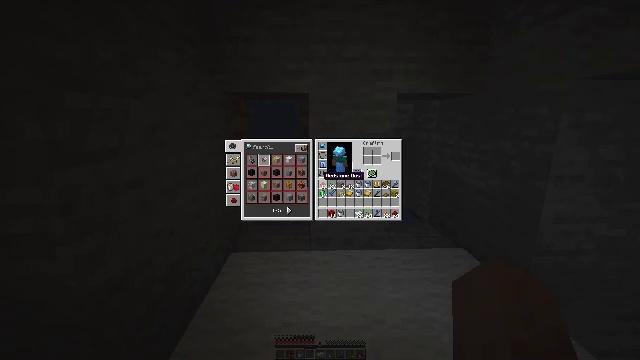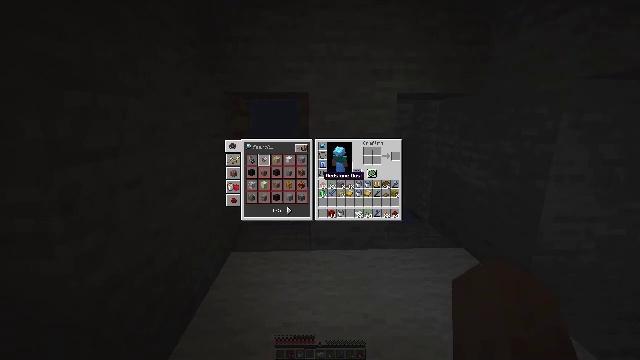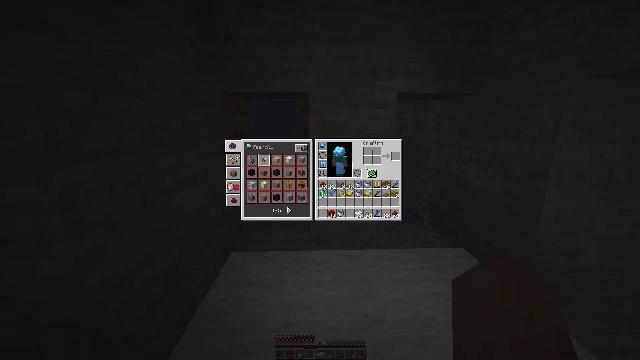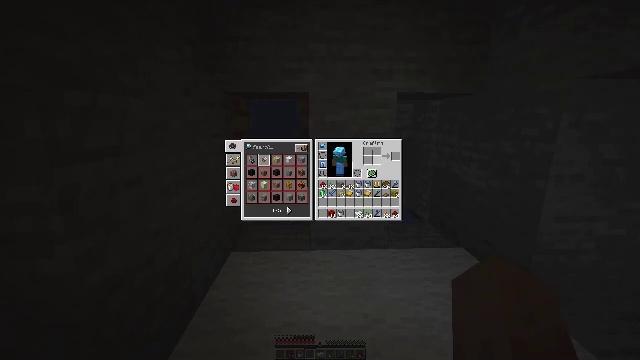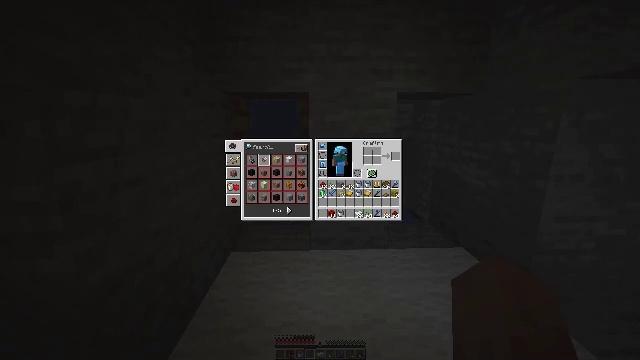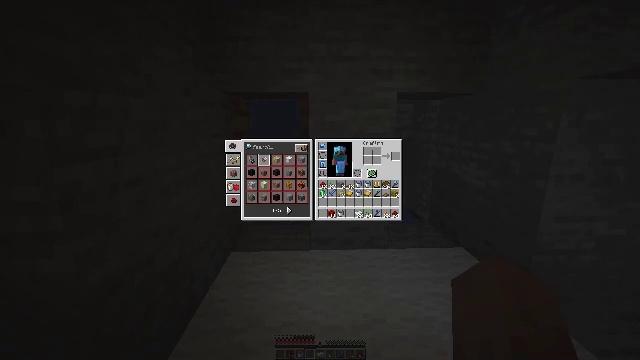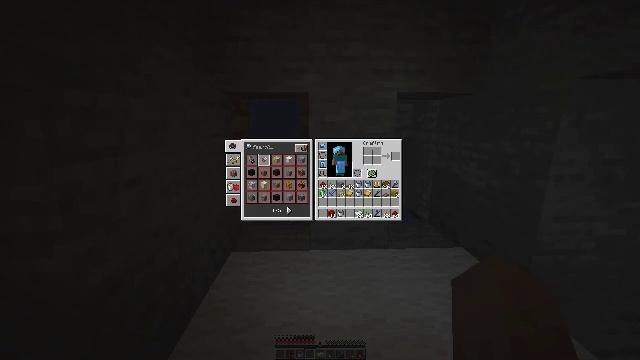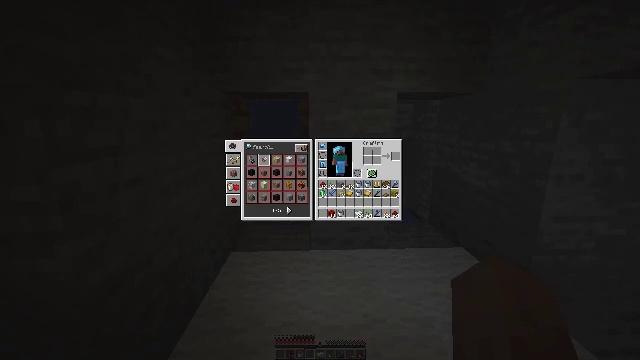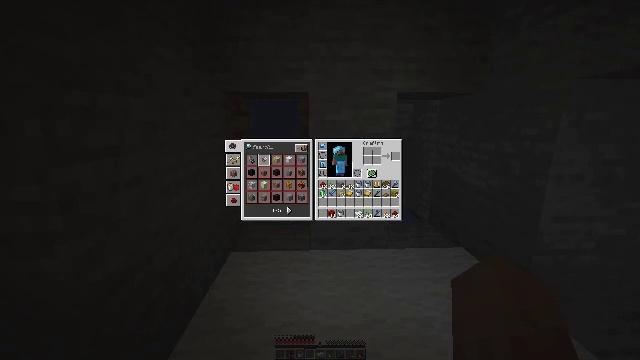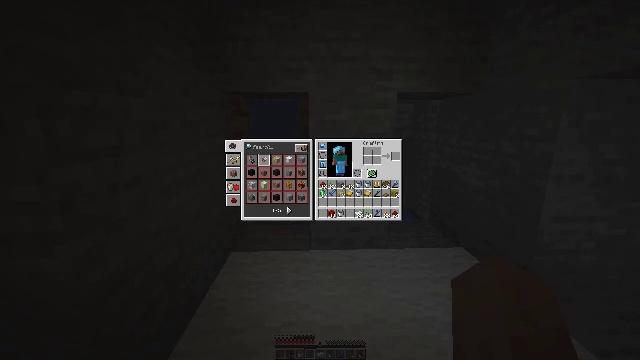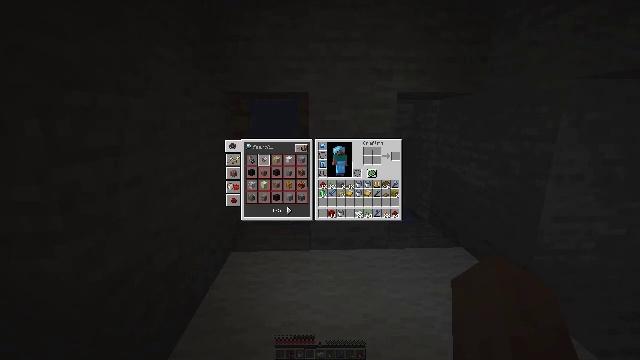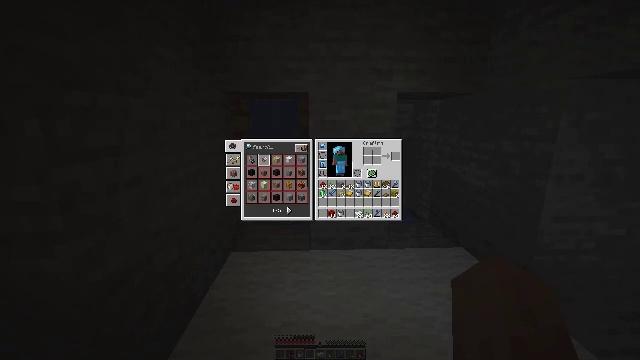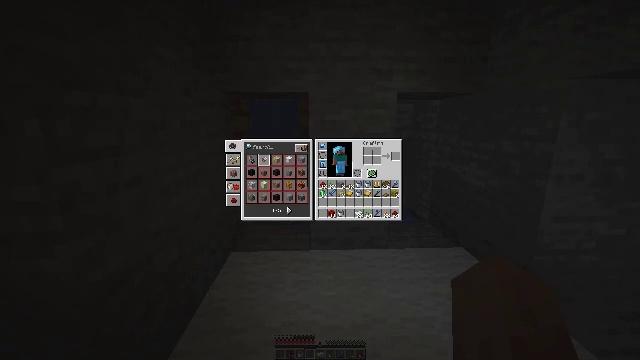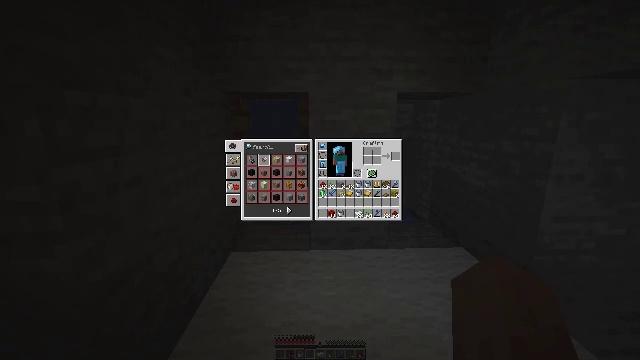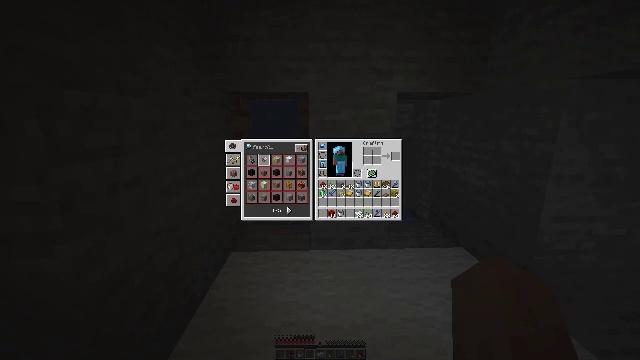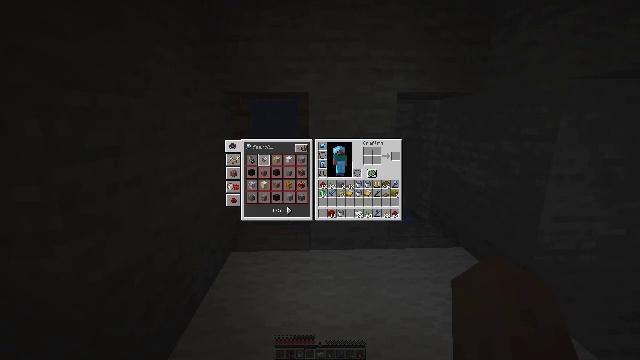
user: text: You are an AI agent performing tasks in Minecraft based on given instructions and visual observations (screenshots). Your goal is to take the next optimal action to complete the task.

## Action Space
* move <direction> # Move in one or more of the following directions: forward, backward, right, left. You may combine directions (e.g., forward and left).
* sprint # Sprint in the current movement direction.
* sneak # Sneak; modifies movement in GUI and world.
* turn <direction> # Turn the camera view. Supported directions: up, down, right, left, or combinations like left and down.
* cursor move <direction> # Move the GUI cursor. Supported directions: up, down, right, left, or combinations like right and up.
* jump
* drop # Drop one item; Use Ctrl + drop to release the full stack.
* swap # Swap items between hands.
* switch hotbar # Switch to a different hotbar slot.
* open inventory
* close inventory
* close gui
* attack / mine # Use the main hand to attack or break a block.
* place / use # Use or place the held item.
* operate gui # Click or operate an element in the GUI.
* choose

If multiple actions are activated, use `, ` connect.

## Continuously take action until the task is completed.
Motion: motion action
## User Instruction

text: Drop an iron ingot.
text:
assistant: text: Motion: no_op
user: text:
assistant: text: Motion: turn right
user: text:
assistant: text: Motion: turn right and up
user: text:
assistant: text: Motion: turn right and up
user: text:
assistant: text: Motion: turn right and up
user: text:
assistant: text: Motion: no_op
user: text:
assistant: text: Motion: no_op
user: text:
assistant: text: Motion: no_op
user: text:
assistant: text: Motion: no_op
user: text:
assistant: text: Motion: no_op
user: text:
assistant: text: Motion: no_op
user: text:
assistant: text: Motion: no_op
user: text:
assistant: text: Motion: no_op
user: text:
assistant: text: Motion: no_op
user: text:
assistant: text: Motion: no_op
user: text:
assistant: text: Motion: no_op
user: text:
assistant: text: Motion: no_op
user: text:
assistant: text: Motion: no_op
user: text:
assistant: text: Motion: no_op
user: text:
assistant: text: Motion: no_op
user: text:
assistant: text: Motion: no_op
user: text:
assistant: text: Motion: no_op
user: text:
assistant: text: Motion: no_op
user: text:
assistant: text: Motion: no_op
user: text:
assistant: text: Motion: no_op
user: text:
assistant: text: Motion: no_op
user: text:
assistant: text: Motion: no_op
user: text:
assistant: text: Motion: no_op
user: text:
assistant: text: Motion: no_op
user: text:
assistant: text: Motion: no_op